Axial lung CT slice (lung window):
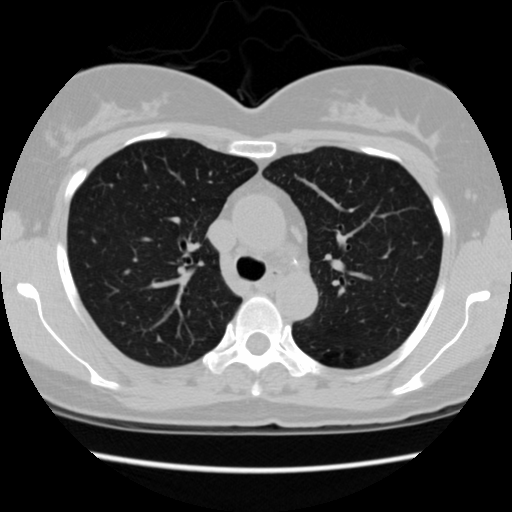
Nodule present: no